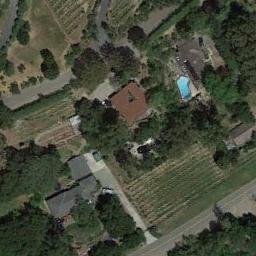
Label: residential